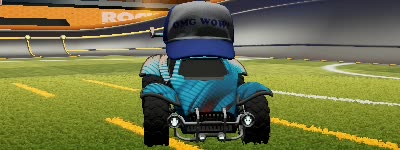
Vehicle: octane